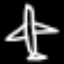
Label: airplane